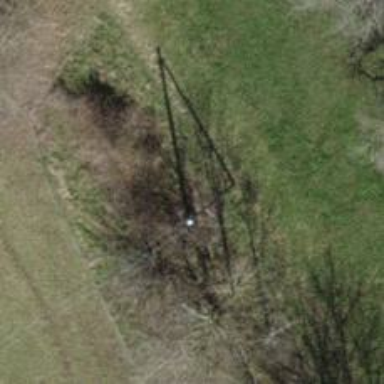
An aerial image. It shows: Guyed pole used for power distribution.